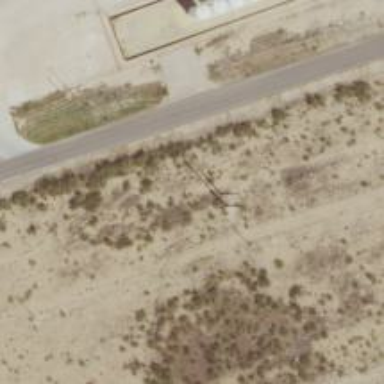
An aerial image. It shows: Power pole.